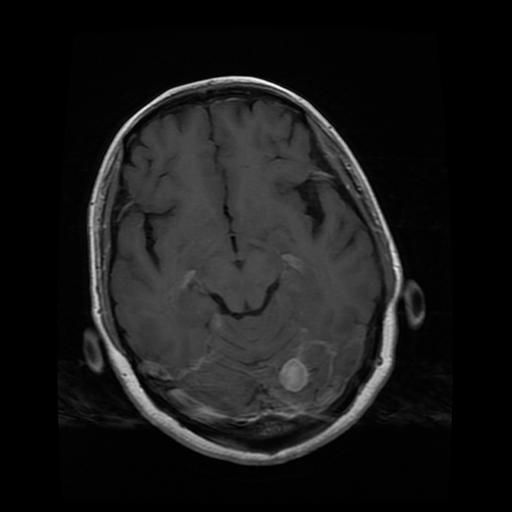
Label: meningioma